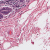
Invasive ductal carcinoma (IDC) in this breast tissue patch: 0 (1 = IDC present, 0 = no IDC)